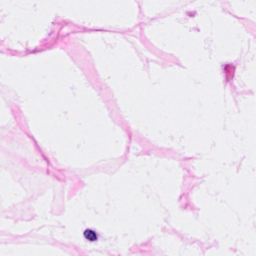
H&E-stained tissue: Breast